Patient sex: M
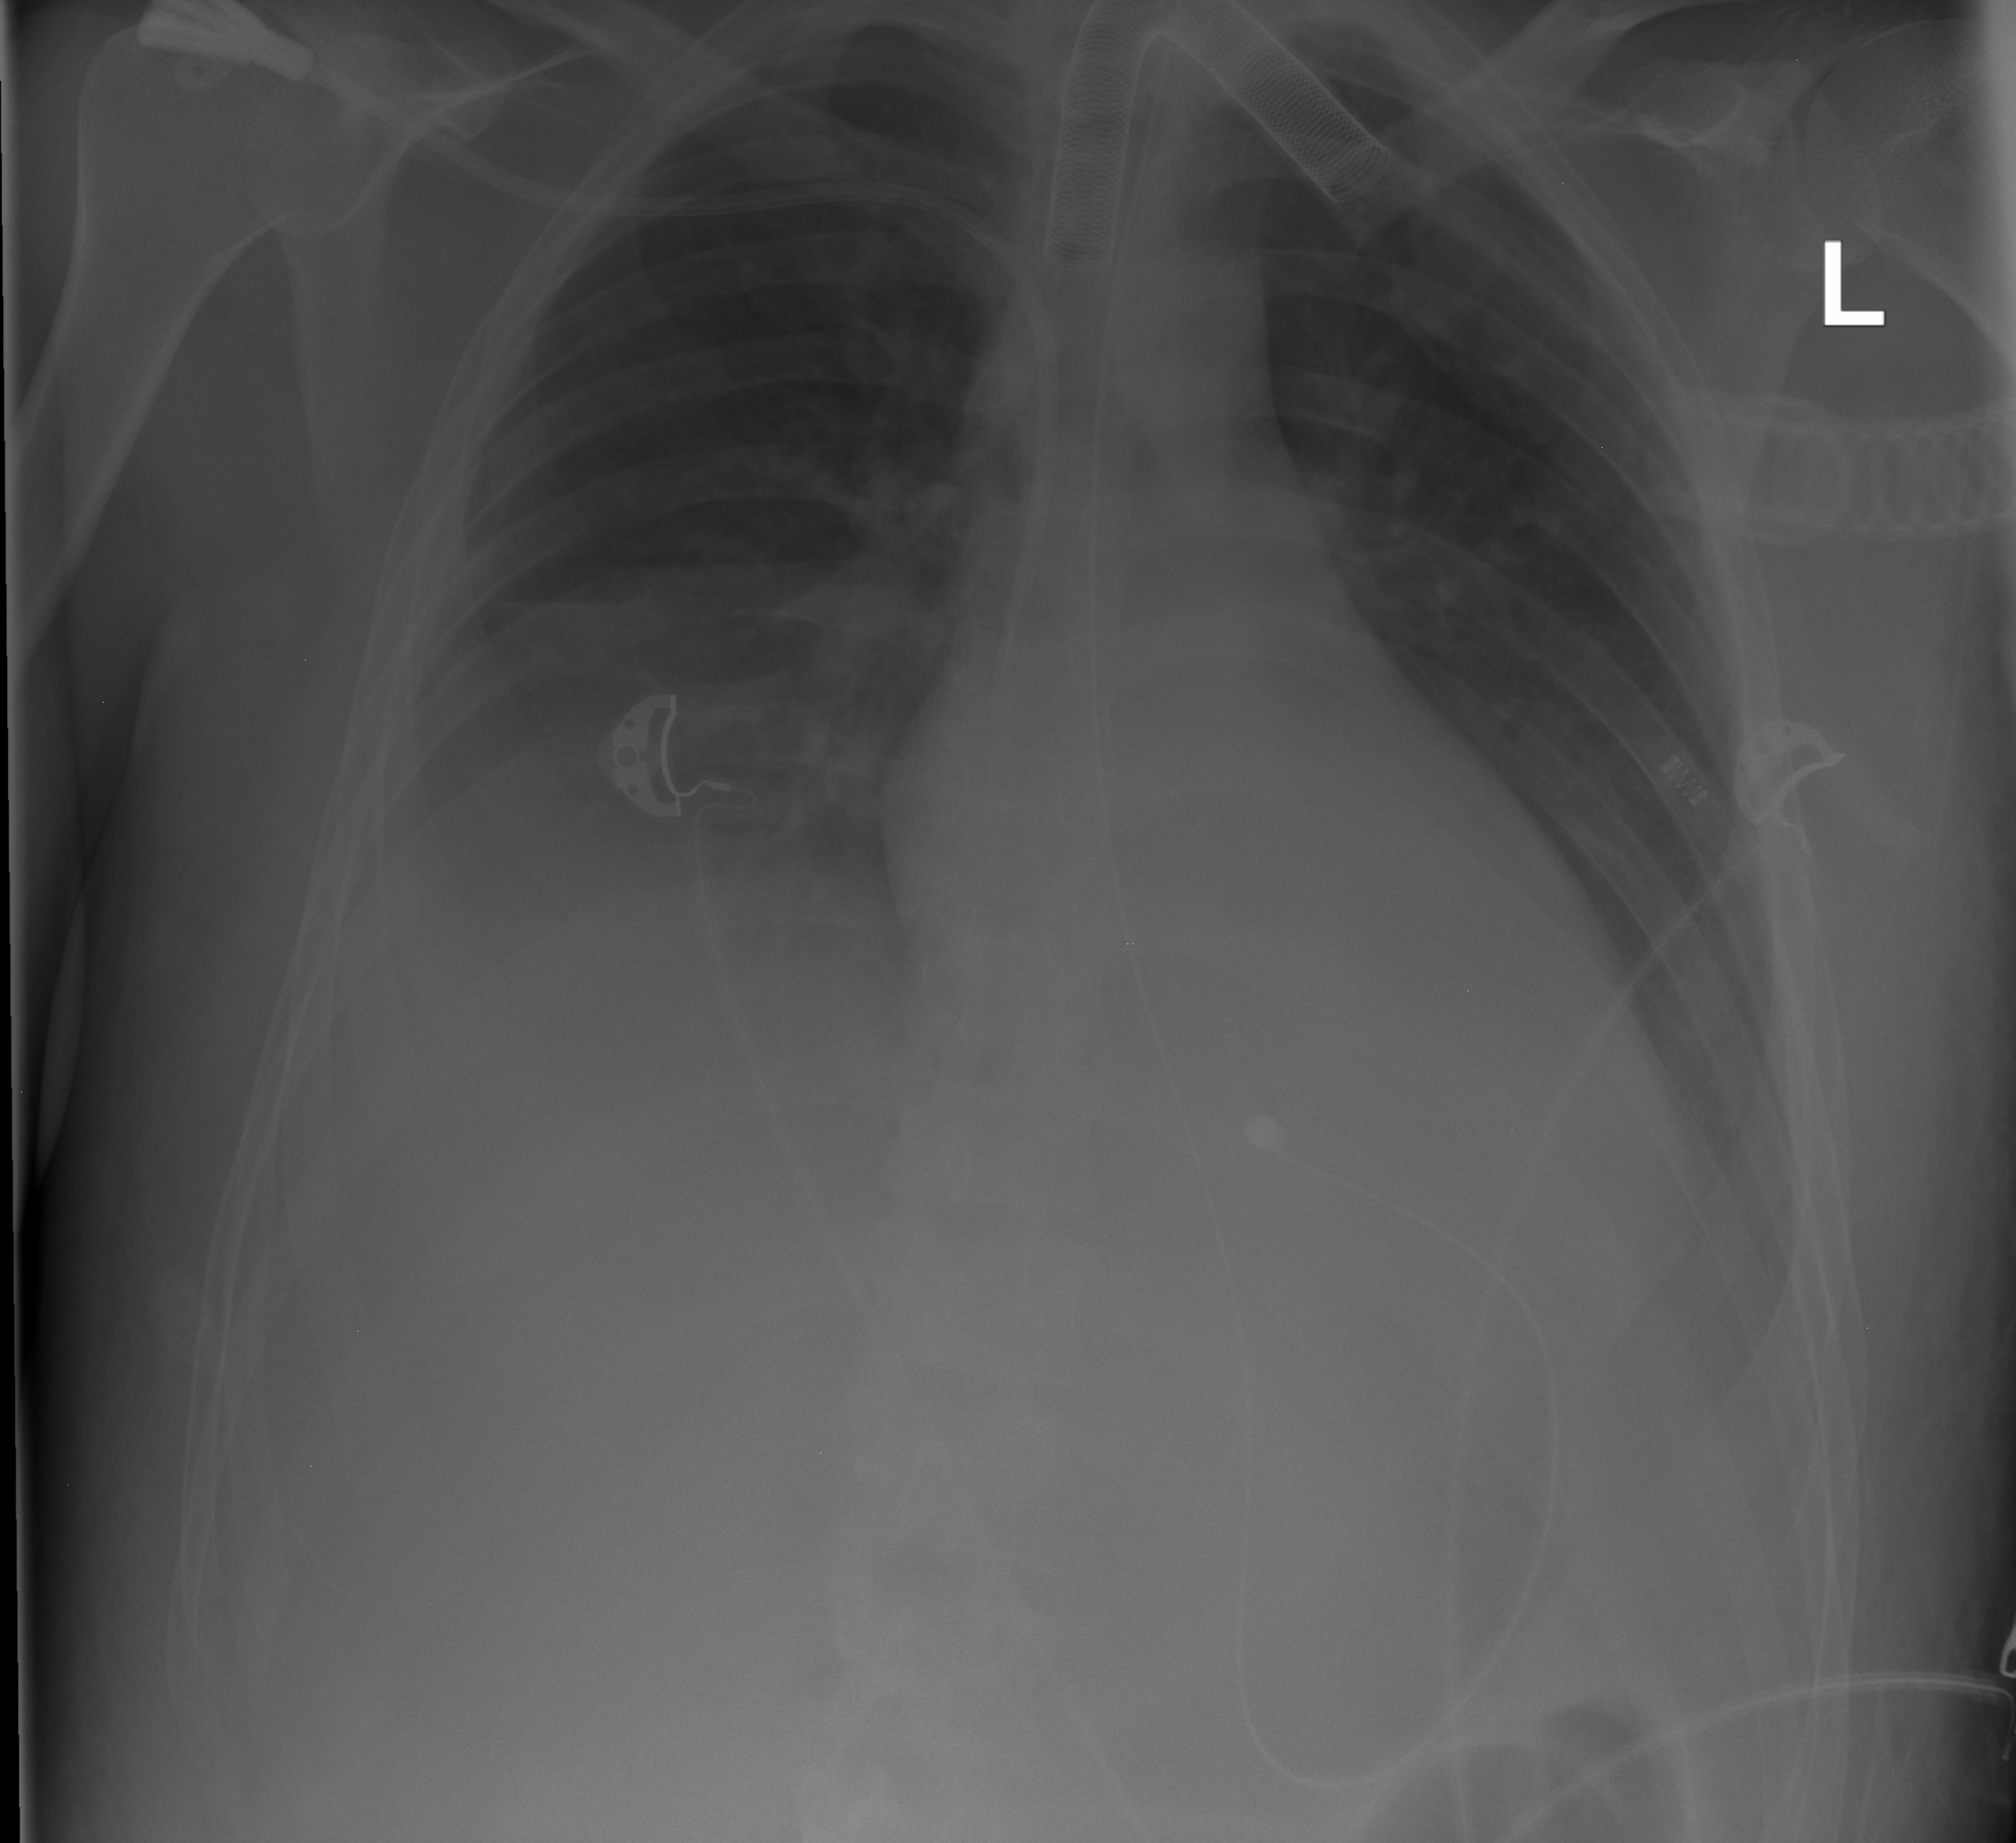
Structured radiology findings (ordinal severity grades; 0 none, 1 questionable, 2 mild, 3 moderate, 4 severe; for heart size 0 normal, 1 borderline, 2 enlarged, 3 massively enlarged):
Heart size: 0
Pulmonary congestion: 0
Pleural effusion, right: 3
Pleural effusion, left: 2
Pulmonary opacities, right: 1
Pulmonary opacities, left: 0
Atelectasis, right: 2
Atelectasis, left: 2